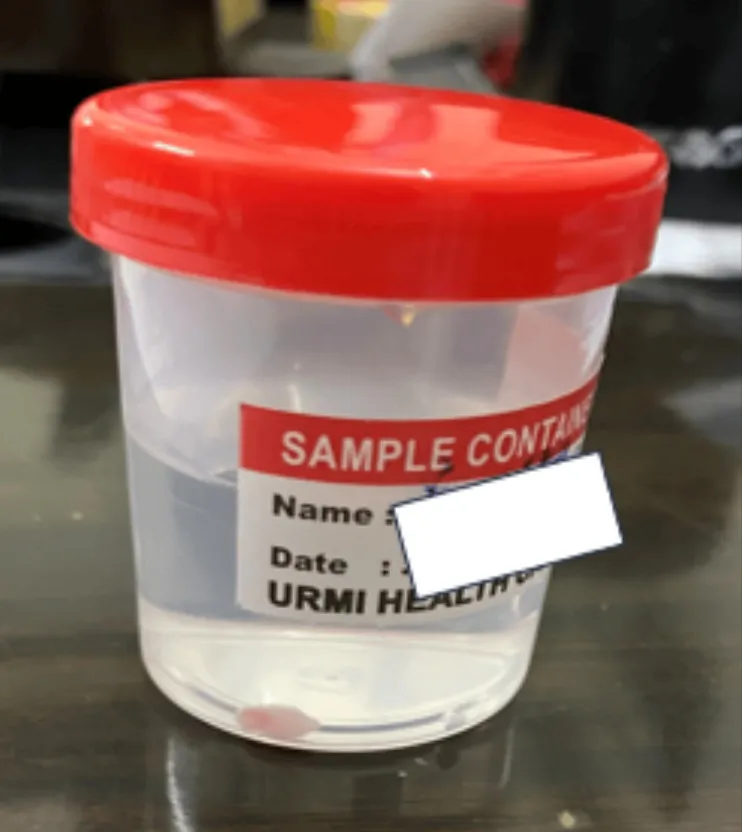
Excised tissue placed in formalin solution.
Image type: radiology (ct)